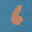
Label: 6